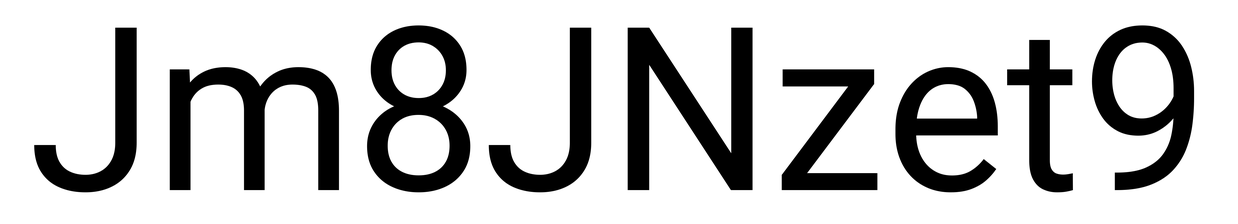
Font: Roboto_Regular